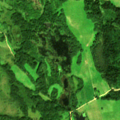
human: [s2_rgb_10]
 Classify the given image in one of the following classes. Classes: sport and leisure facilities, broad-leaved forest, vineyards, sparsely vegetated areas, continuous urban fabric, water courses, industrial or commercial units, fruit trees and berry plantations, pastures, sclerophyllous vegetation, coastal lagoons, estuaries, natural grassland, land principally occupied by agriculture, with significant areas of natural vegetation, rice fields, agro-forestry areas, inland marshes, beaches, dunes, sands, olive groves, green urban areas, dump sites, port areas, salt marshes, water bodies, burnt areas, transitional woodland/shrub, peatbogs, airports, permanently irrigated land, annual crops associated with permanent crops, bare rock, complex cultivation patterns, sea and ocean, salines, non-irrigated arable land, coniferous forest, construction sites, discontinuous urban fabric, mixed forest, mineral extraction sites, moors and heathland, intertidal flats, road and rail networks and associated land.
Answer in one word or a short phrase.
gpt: non-irrigated arable land, land principally occupied by agriculture, with significant areas of natural vegetation, mixed forest, inland marshes